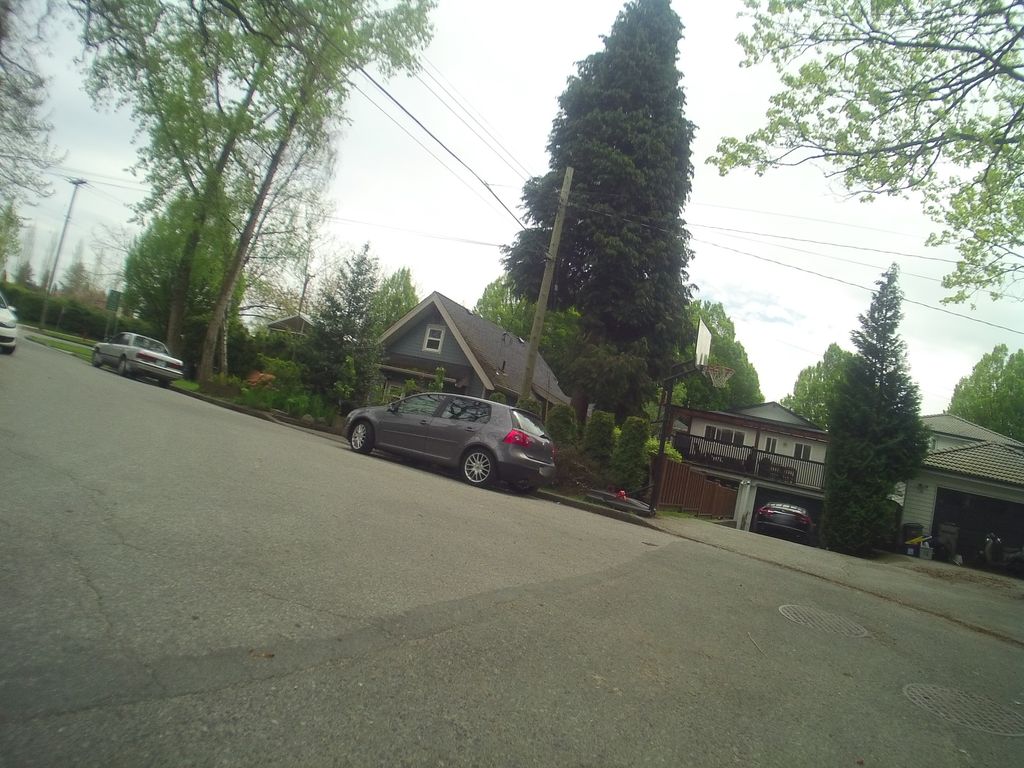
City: vancouver